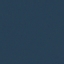
Label: SeaLake